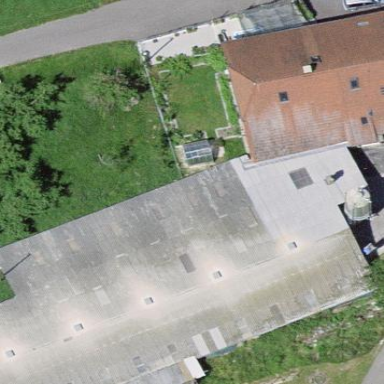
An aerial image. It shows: Farm building.